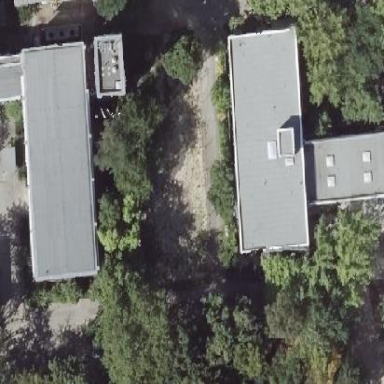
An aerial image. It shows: Flat-roofed university building.